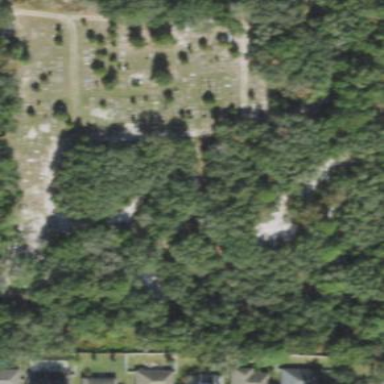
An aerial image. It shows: Cemetery.